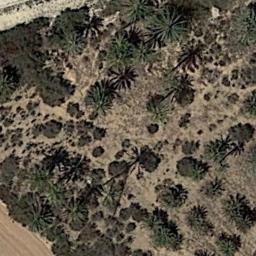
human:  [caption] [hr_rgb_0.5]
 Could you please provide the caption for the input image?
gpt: There are dozens of trees in this desert .

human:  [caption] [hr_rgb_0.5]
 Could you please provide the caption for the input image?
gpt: There are some different kinds of bushes make up the chaparral in the bare land .

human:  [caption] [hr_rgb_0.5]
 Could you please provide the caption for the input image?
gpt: Some chaparrals of different kinds and sizes grow on the wasteland .

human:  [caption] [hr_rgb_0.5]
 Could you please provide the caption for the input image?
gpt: Chaparral is densely distributed on the sand .

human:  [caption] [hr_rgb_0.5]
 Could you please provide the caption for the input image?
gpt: The plants in the chaparral vary in size .